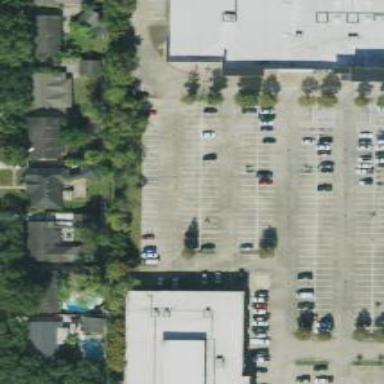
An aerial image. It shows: Parking space is available.